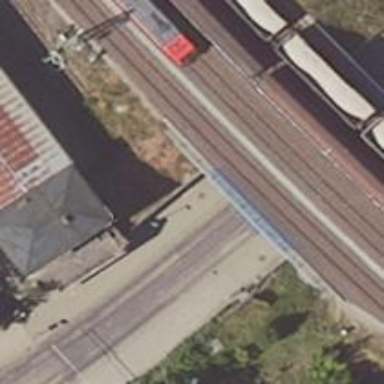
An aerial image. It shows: Tunnel with electrified tram railway using contact line.